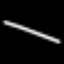
Label: line